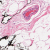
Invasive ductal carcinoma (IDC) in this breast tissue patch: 0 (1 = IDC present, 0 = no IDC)